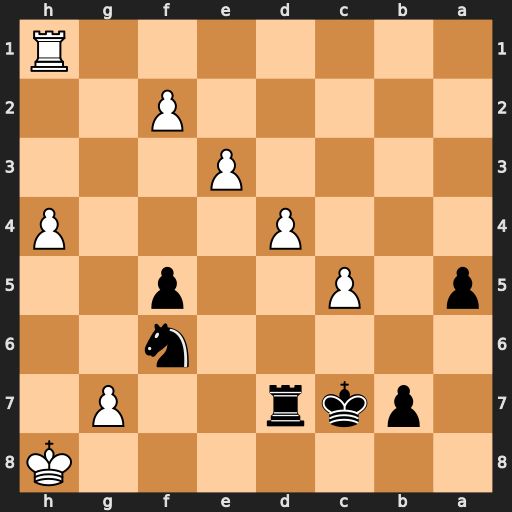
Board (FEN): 7K/1pkr2P1/5n2/p1P2p2/3P3P/4P3/5P2/7R
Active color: b
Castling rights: -
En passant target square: -
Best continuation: Rd8+ g8=Q Rxg8#